Question: Here is my Table, called Tour_Lists. If my table is empty. Store Procedure work very well. But after insert first row. I continue inserting second row and get error:
What's wrong in my code?

'''
/****** Object: StoredProcedure [dbo].[ThemTour] Script Date: 07/05/2013 21:16:14 ******/
SET ANSI_NULLS ON
GO
SET QUOTED_IDENTIFIER ON
GO
ALTER PROCEDURE [dbo].[ThemTour]
@ten_tour nvarchar(100),
@lich_trinh nvarchar(MAX),
@gia decimal(18,0),
@thoi_gian nvarchar(50),
@khoi_hanh nvarchar(50),
@noi_khoi_hanh nvarchar(100),
@phuong_tien nvarchar(50),
@khach_san nvarchar(30),
@diem_den nvarchar(100),
@anh_dai_dien image,
@trang_thai bit = 1
AS
BEGIN
declare @return nvarchar(100),
@Matourcuoi nvarchar(100),
@sothutu nvarchar(50),
@dodaichuoi int,
@tangsotour int
select top(1) @Matourcuoi = Ma_tour from Tour_Lists order by Ma_tour desc -- lay cai MaTour cuoi cung trong bang
if(@Matourcuoi is not null)
begin
-- Analyzing...
select @dodaichuoi = len(@Matourcuoi) -- cho biet do dai cua chuoi
select @sothutu = substring(@Matourcuoi,3,@dodaichuoi - 2) -- Tra ve con so trong chuoi, bat dau lay tu ky tu thu 3 cho den het chuoi (tru 2 chu 'NV' ra)
select @tangsotour = convert(int,@tangsotour) + 1 -- cho no tang them 1 don vi, chuan bi chen vo
-- cau truc switch-case-default ben SQL la the nay
select @return = case
when len(convert(nvarchar,@tangsotour))=1 then 'Tour000'+convert(nvarchar,@tangsotour) --neu la so co 1 chu so
when len(convert(nvarchar,@tangsotour))=2 then 'Tour00'+convert(nvarchar,@tangsotour) -- neu la 2 chu so
when len(convert(nvarchar,@tangsotour))=3 then 'Tour0'+convert(nvarchar,@tangsotour) -- neu la 3 chu so
when len(convert(nvarchar,@tangsotour))=4 then 'Tour'+convert(nvarchar,@tangsotour) --neu la 4 chu so
else 'Tour'+convert(nvarchar,@tangsotour) -- neu tren 4 chu so: tu 10,000 tro di
end -- end of switch-case-default
end -- endif
else select @return='Tour0001' -- neu chua co mau tin nao trong bang Tour_Lists
insert into Tour_Lists (Ma_tour,Ten_tour,Lich_trinh,Gia,Thoi_gian,Khoi_hanh,Noi_khoi_hanh,Phuong_tien,Khach_san,Diem_den,Anh_dai_dien,Trang_thai)
VALUES (@return,@ten_tour,@lich_trinh,@gia,@thoi_gian,@khoi_hanh,@noi_khoi_hanh,@phuong_tien,@khach_san,@diem_den,@anh_dai_dien,@trang_thai)
END
'''
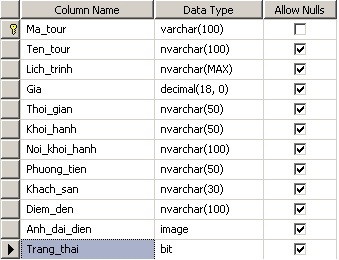
Answer: The problem here is that once a row has been input, then:
'''
select top(1) @Matourcuoi = Ma_tour from Tour_Lists order by Ma_tour desc
'''
gives '@Matourcuoi' a value. This then matches your condition:
'''
if(@Matourcuoi is not null)
'''
which goes on to calculates the value of '@return' based on the value of '@tangsotour'. This is null, so the following part of your condition is evaluated (as no other parts are matched):
'''
else 'Tour'+convert(nvarchar,@tangsotour)
'''
Adding a varchar to a NULL produces a NULL, so by the time it reaches:
'''
insert into Tour_Lists (Ma_tour,Ten_tour,Lich_trinh,Gia,Thoi_gian,Khoi_hanh,Noi_khoi_hanh,Phuong_tien,Khach_san,Diem_den,Anh_dai_dien,Trang_thai)
VALUES (@return,@ten_tour,@lich_trinh,@gia,@thoi_gian,@khoi_hanh,@noi_khoi_hanh,@phuong_tien,@khach_san,@diem_den,@anh_dai_dien,@trang_thai)
'''
'@return' is still NULL, hence your error.
As I'm unfamiliar with the language used in the sample code, I can't tell what the variables are meant to be, so can't suggest an easy work-around. I'm guessing, though that '@tangsotour' is meant to be the numeric part of '@Matourcui' plus 1 - if so, that step has been missed.